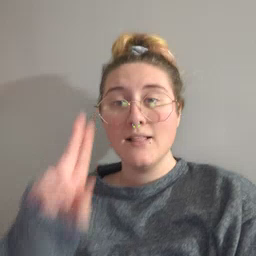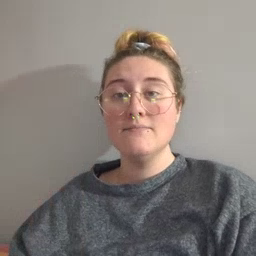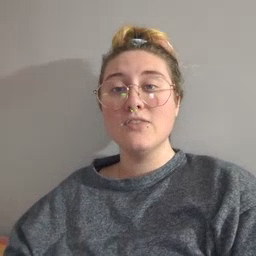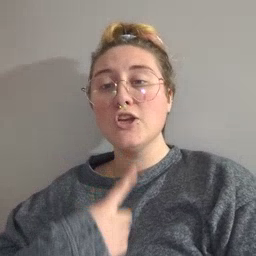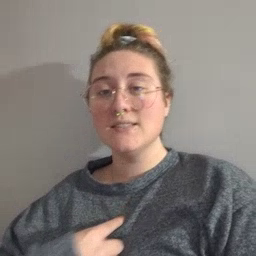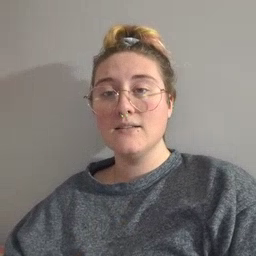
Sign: thirsty